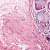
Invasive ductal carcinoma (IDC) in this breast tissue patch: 0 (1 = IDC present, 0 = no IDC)